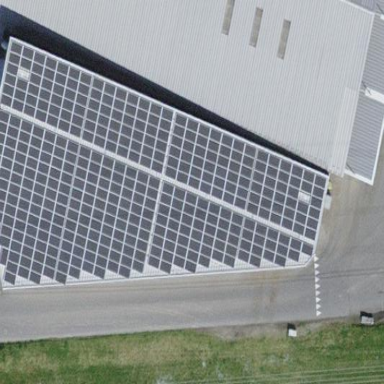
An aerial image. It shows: Solar power generator.